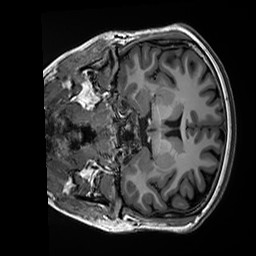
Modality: T1w
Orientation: coronal
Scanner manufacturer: siemens
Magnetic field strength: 3 T
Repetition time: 2.5 s
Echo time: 0.00299 s